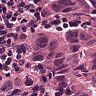
Metastatic tissue present: yes